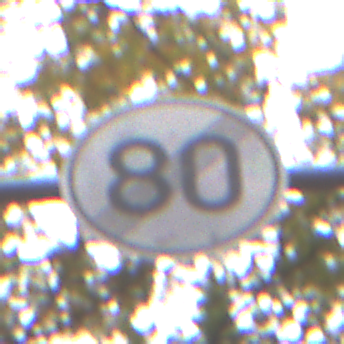
Verkehrszeichen: EndeGeschwindigkeit80
Umgebung: Outdoor, Nature
Tageszeit: Midday
Wetter: Overcast
Licht: Natural
Jahreszeit: NotSpecified
Kontrast: LowContrast